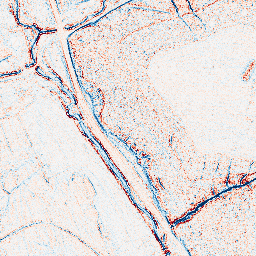
Category: edge_preserving
Decomposition family: anisotropic_diffusion
Decomposition parameters: iterations: 5
kappa: 30
gamma: 0.05
Upsampling method: sinc_blackman
Upsampling parameters: scale: 4
kernel_size: 16
Upsampling scale: 4